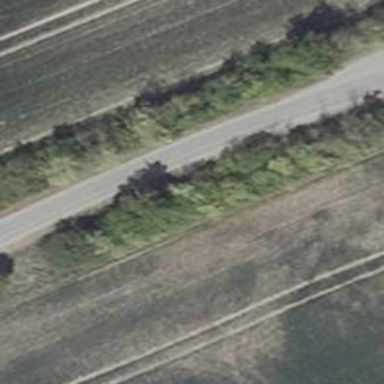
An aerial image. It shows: High-quality track road with concrete lane surface.